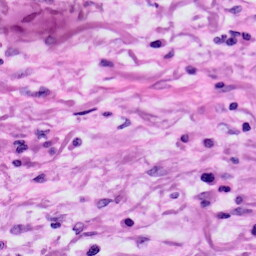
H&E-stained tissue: Skin